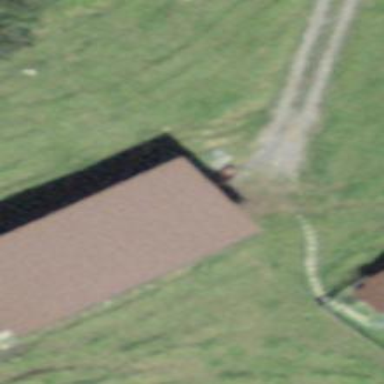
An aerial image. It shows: Farm auxiliary building.